Question: In one page are multiple rows of records (information).
User can click link at the end of each row. Opens new page (popup) like 'host/pageaddress.php?id=777' '777' is id of mysql row. In the new page I display information that is recorded in mysql with id 777.
If user wants, he can change 777 to any other number and gets displayed corresponding mysql row. Modifying id in such way user can access only table and rows which the user is allowed to access. And at the moment I do not know any security hole because of such modification (if someone knows, please, write).
But I do not like to allow user such modifications (feeling uncomfortable). When searched I found information, that I can not prevent user to modify. However know one website, where I can not modify url

Tried to write something in address bar and i can not. I do not know why (maybe because of https?)
So at the moment think of following solution.
At main page create '$_SESSION['display'] = 'something';'
In new popup page
'''
if(isset($_SESSION['display'])){
echo ' content';
}
'''
Then at the bottom of page 'unset($_SESSION['display']);'
So if user modify url, page reloads and there is '$_SESSION['display']' is not set. So no content.
Please, advice if such solution is ok? Some better solution?
The above mentioned solution appears useless. But if to think regarding solution, here one another:
1) At main page create hash, and name for example '$hash'
2) '$_SESSION['display'] = $hash;'
3) record '$hash' in mysql
4) in new popup window (file) check if '$_SESSION['display']' exists and is equal to hash in mysql. At the end of page unset hash and delete from mysql
This is just to think about possible solution... does it work?
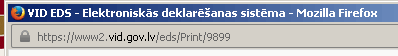
Answer: > If user wants, he can change 777 to any other number
Yes. There is absolutely no way to control what the user instructs their browser to ask your server for.
> and gets displayed corresponding mysql row.
If you only want some rows to be available to the user, then authenticate that user and check if they are authorised to view that row.
For example, some pesudo-code:
'''
if user is not logged in
provide login page
else
if user id matches row's owner id field
provide data
else
provide error message
'''
> However know one website, where I can not modify url
That's what happens when you open a popup window and tell it not to show the toolbar. It doesn't provide any security because the user can still copy the URL into a new window and modify it as much as they like.
> So if user modify url, page reloads and there is $_SESSION['display'] is not set
That just means they have to copy the URL into a new window between the time they visit the main page and the time they click on whatever triggers the popup.
It's annoying and twiddly, but not secure.